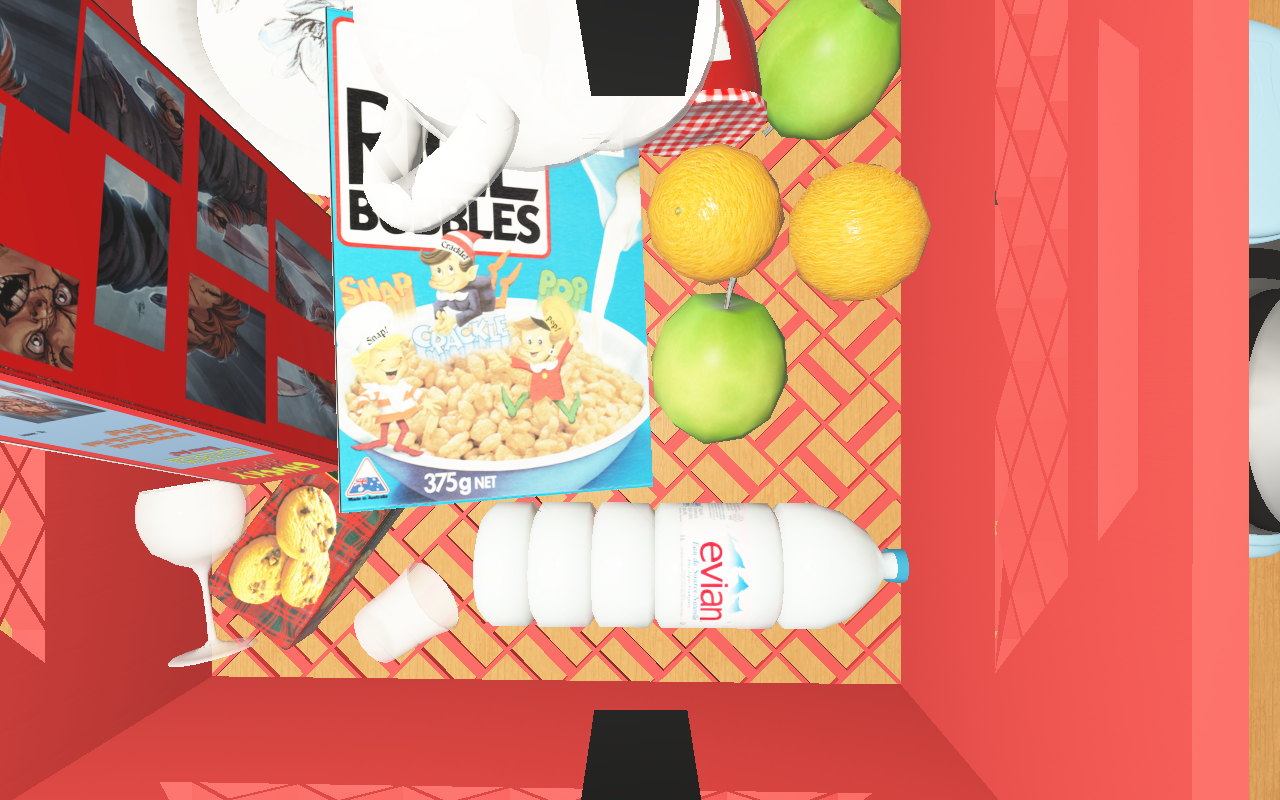
Objects in the scene:
apple
plate
glass
wineglass
cereal box